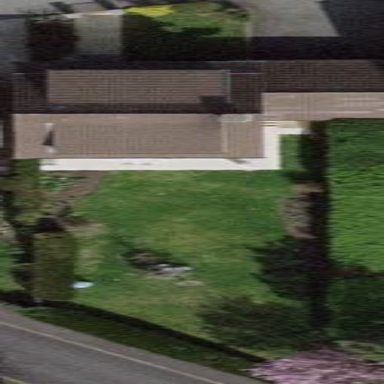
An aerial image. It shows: Garden surrounded by fence.